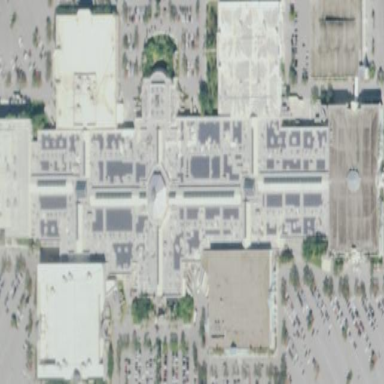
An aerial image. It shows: Mall building.